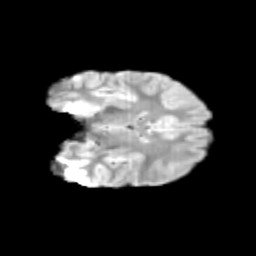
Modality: T2w
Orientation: coronal
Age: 9
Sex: female
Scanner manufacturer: siemens
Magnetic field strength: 3 T
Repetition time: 3.8 s
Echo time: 0.07 s